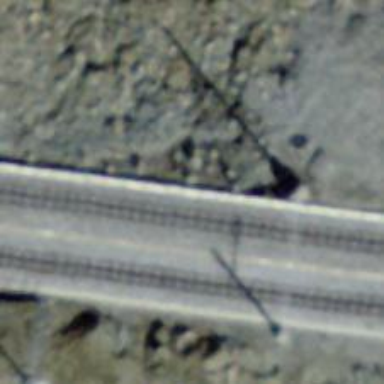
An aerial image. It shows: Retaining wall.